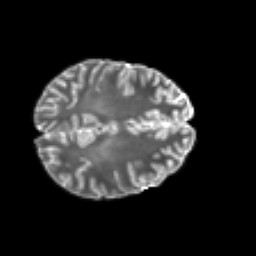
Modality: T2w
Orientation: axial
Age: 19
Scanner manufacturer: philips
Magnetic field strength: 3 T
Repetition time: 8.6 s
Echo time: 0.127 s